Chest X-ray. View position: PA
Patient age: 52
Patient sex: M
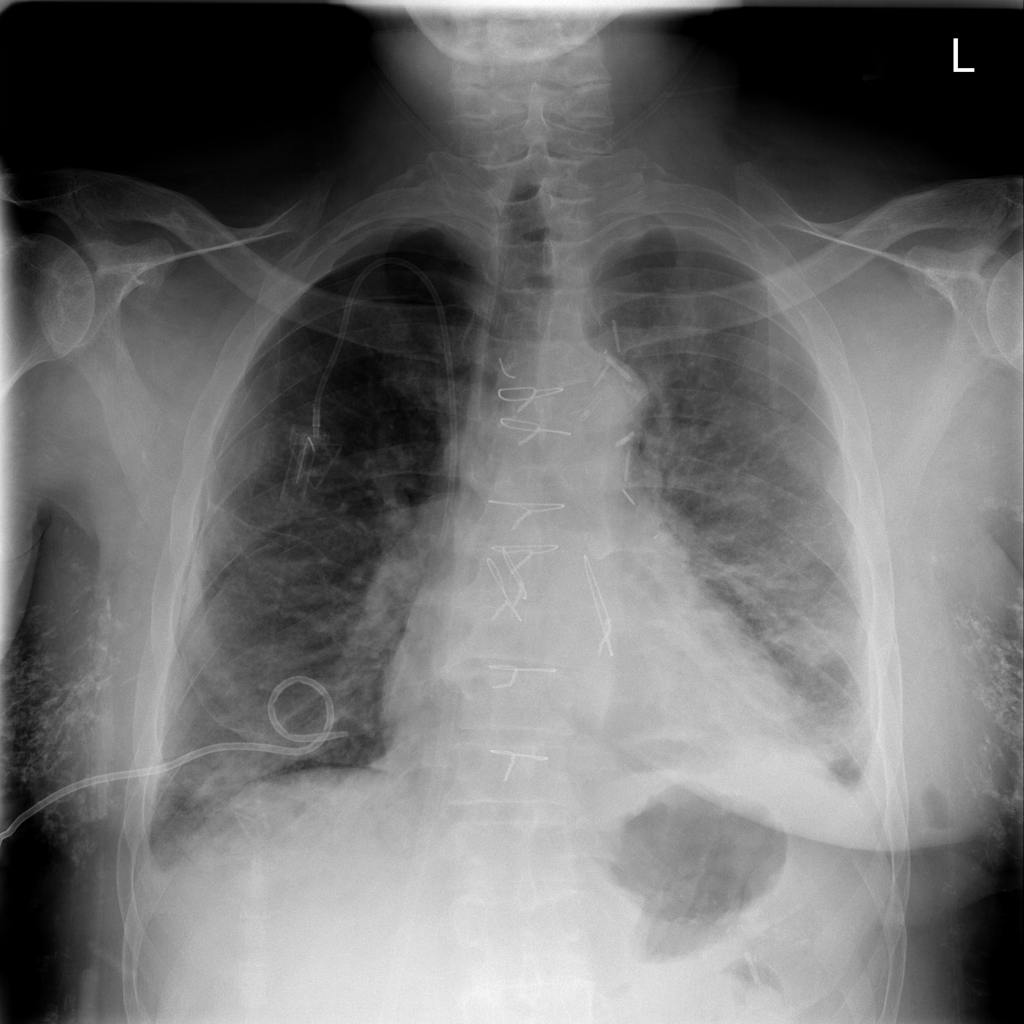
Finding: Pneumothorax